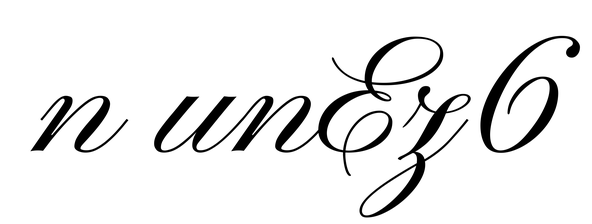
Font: PinyonScript-Regular